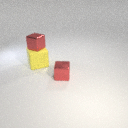
large yellow rubber cube below small red metal cube